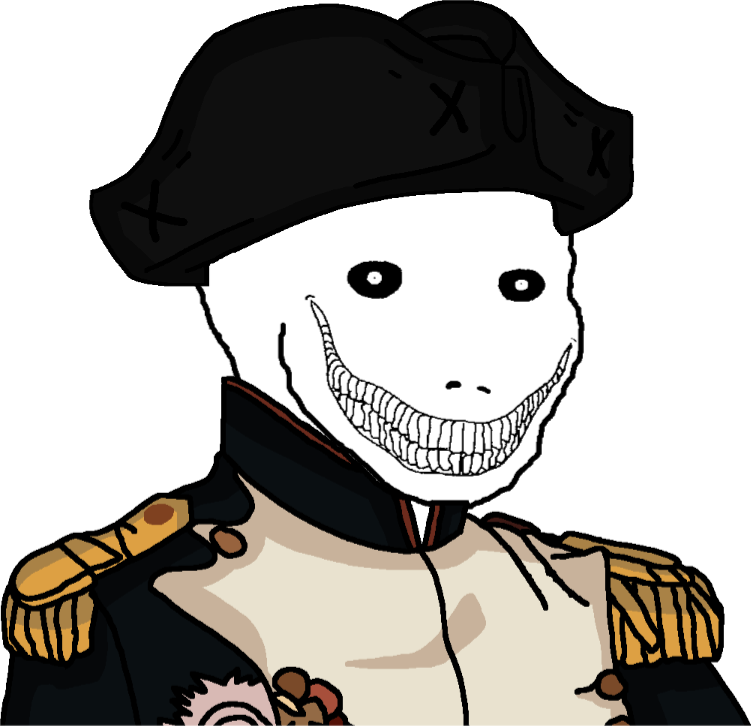
Label: 5_Oomer